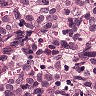
Metastatic tissue present: yes